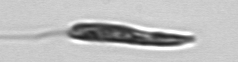
Label: Euglena